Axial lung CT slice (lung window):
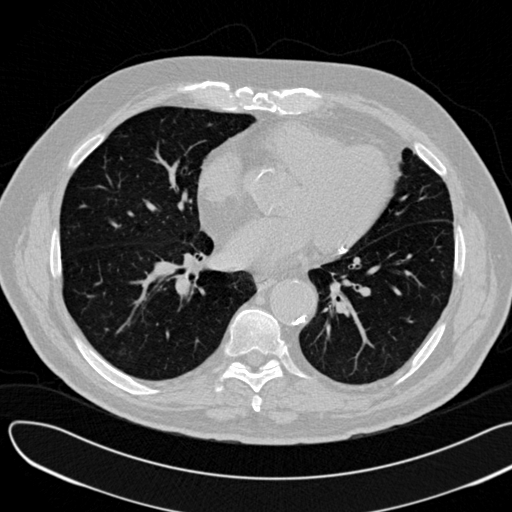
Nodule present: no